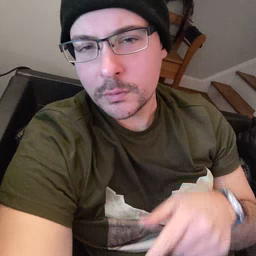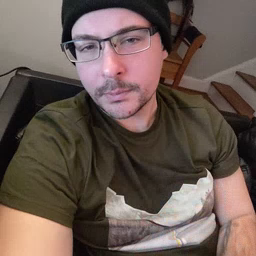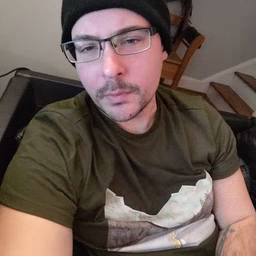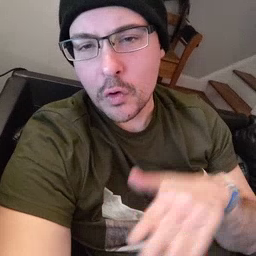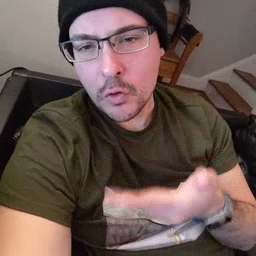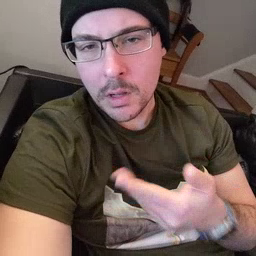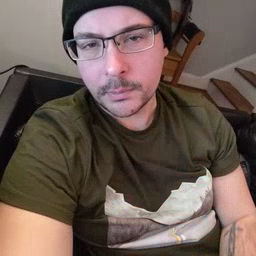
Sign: all